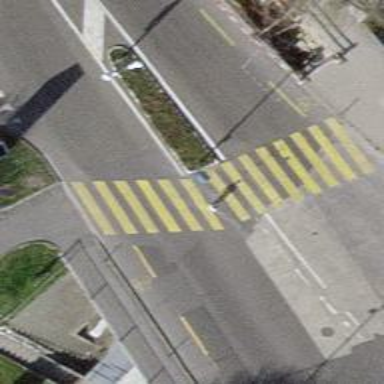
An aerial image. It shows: Footway on bridge with asphalt surface. The crossing on the footway is marked and there is island on the crossing.